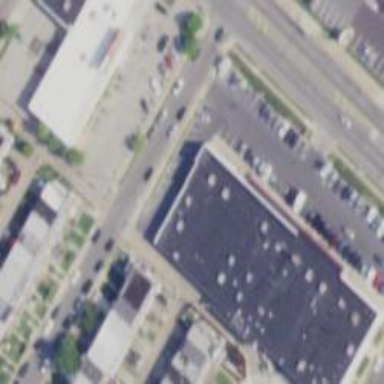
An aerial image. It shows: Retail building.